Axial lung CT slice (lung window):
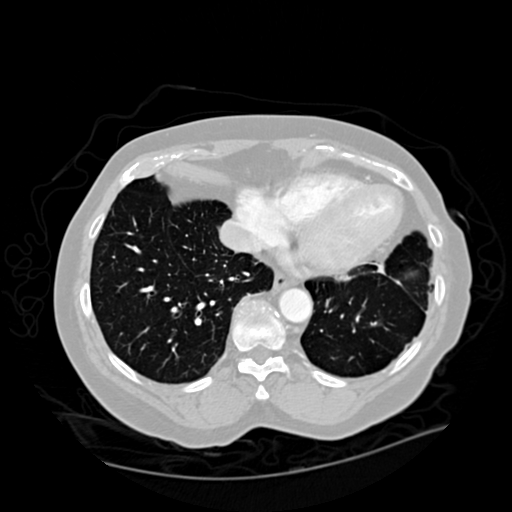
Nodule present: no